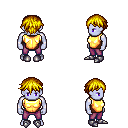
a pixel art fantasy rpg character, male body template, dark elf, purple skin, gold chest armor, magenta pants, blonde short bangs hairstyle, metal boots, four views (front, back, left, right), 2x2 character sprite sheet, small pixel art, hard edges, no anti-aliasing